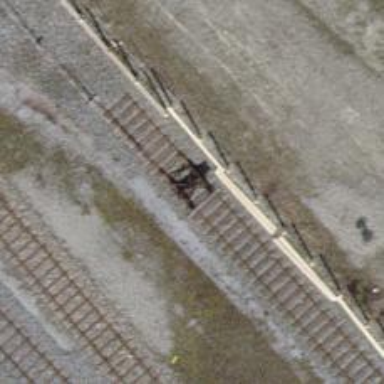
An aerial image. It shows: Railway buffer stop.